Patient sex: M
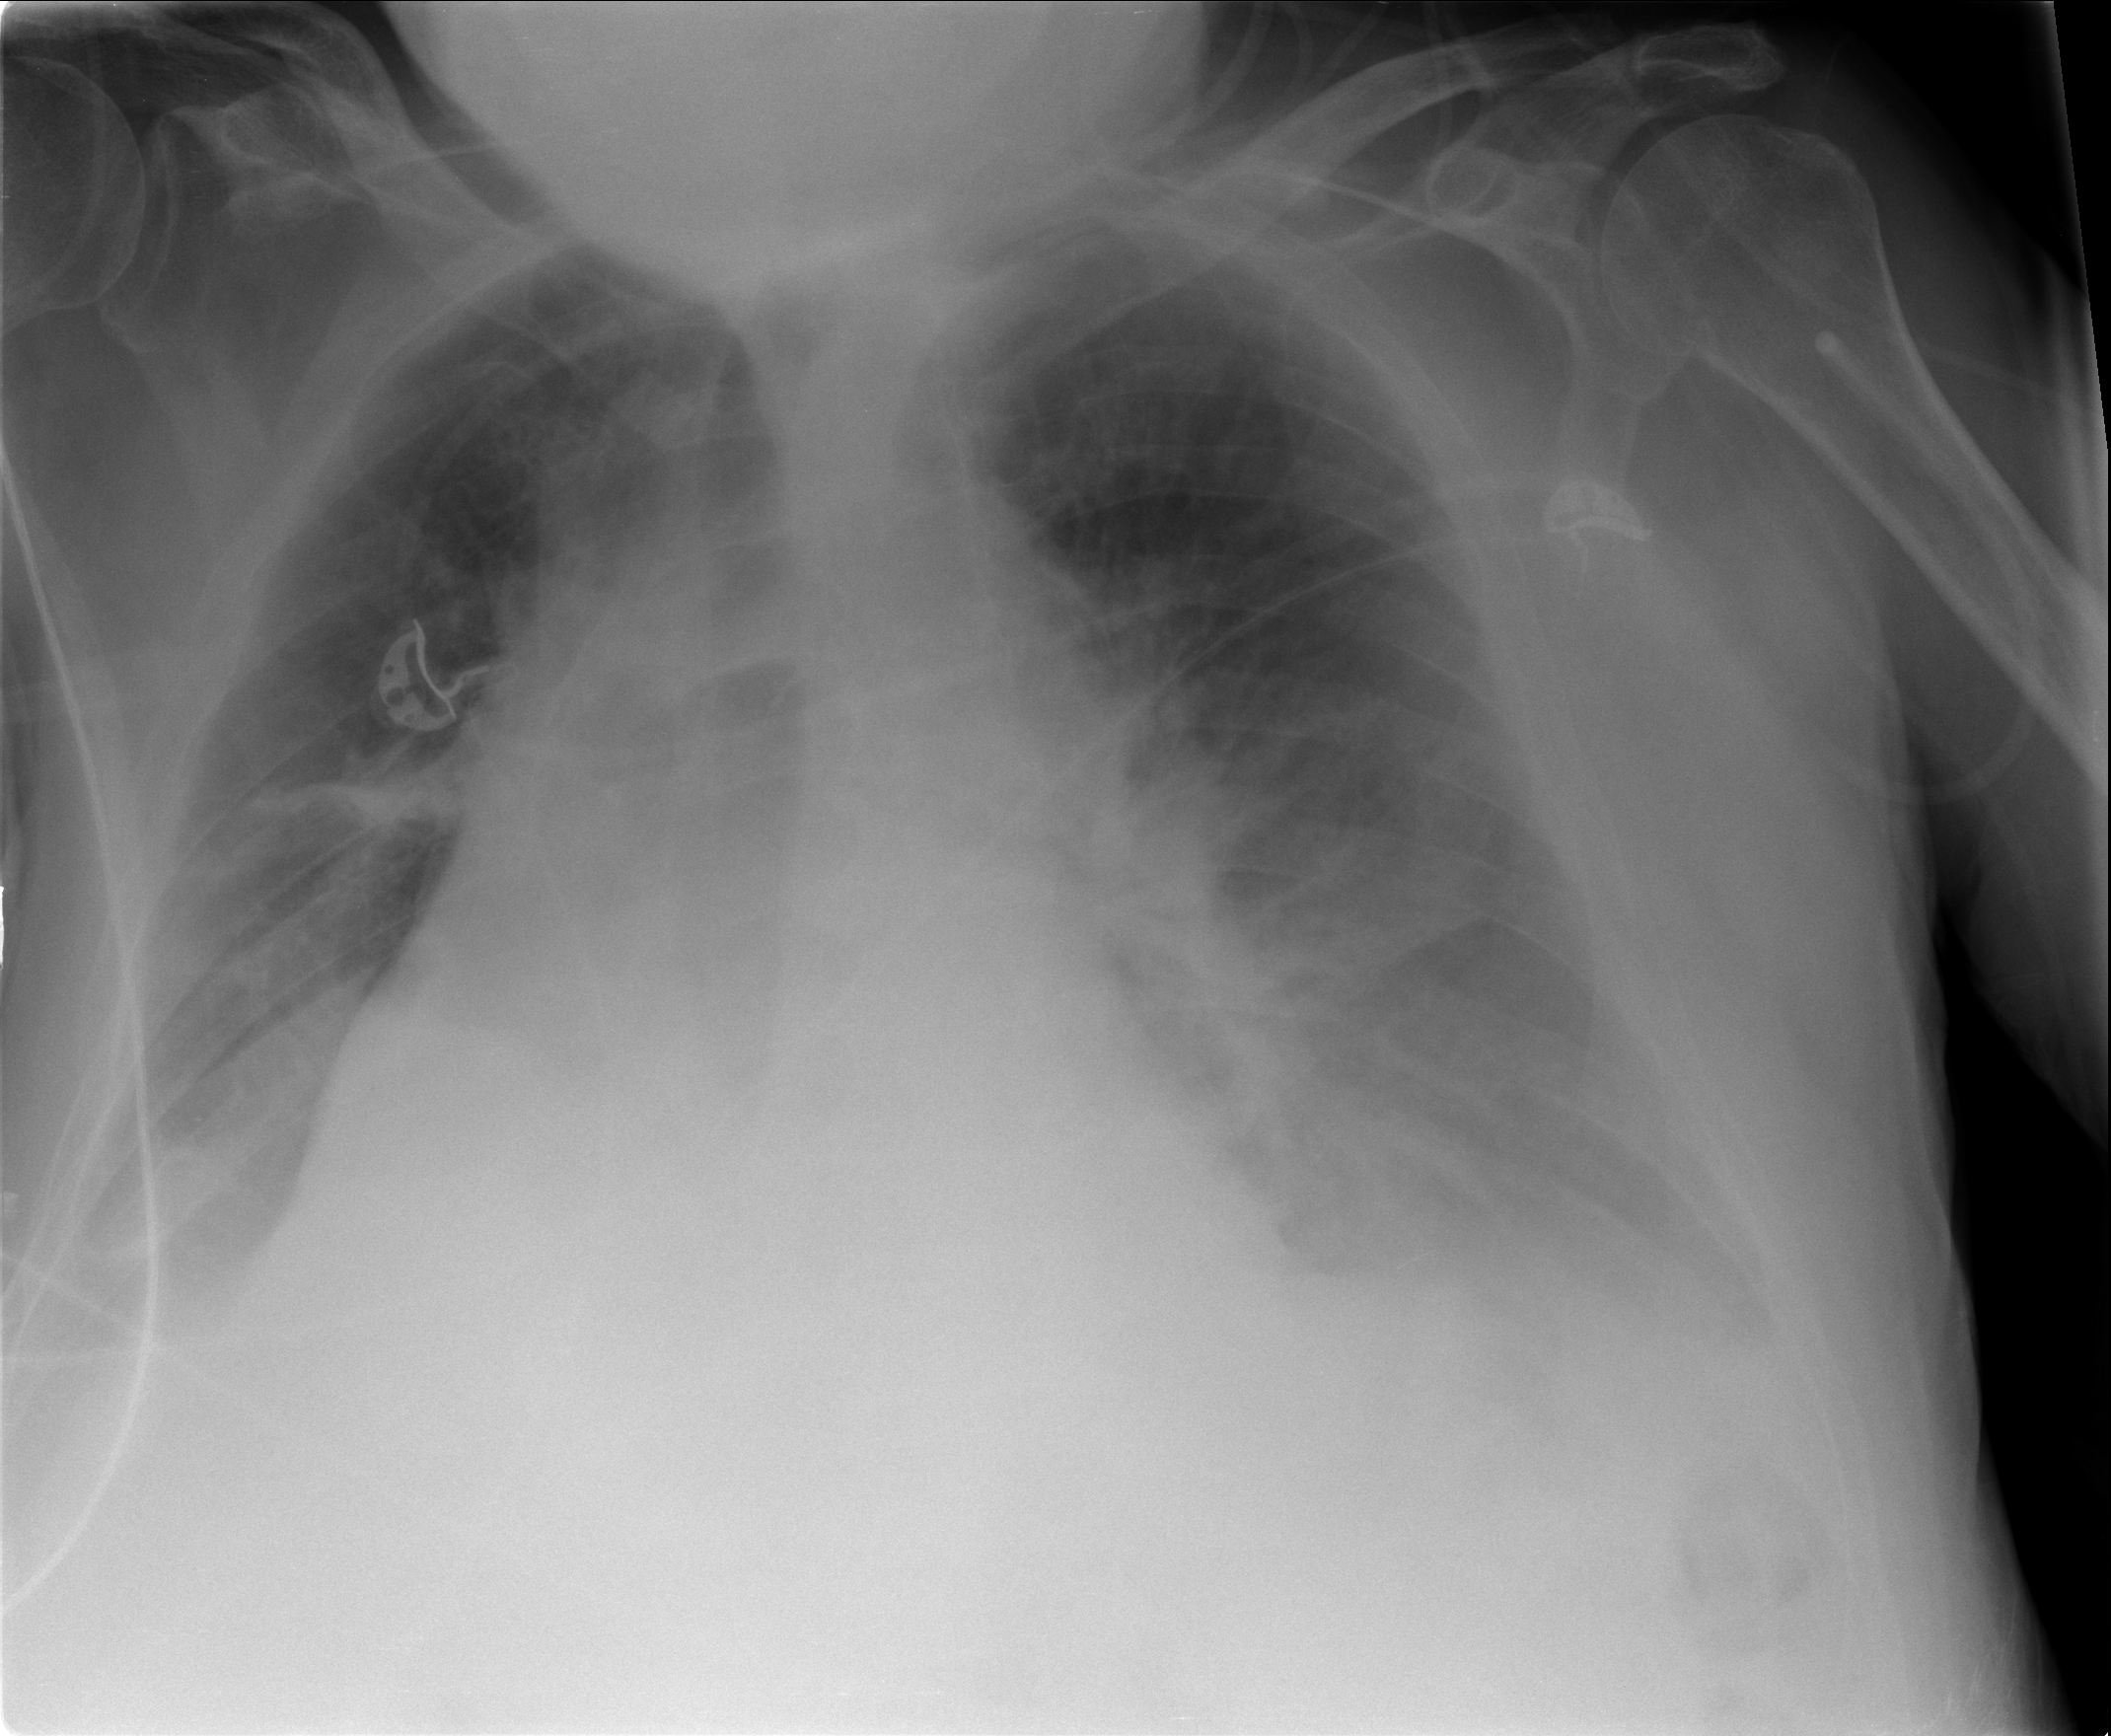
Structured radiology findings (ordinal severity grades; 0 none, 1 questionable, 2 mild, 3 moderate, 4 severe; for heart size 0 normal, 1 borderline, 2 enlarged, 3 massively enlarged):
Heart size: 2
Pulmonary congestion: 2
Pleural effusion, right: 2
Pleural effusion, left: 3
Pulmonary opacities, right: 0
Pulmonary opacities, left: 0
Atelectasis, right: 2
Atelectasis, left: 2